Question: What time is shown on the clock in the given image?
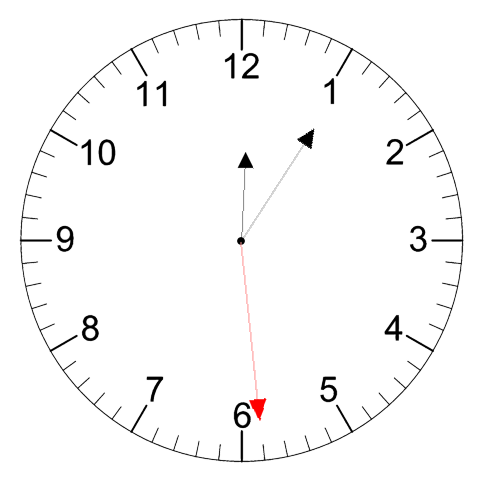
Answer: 12:05:29